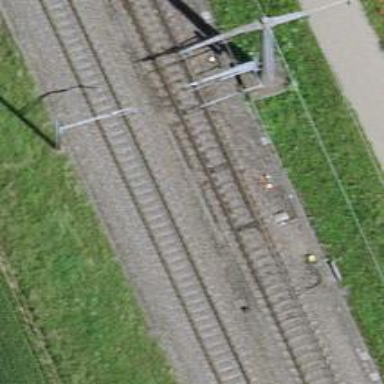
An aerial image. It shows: Railway switch.